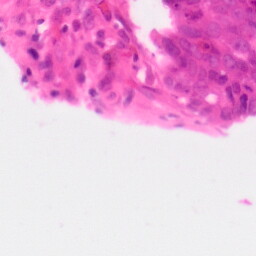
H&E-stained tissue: Colon